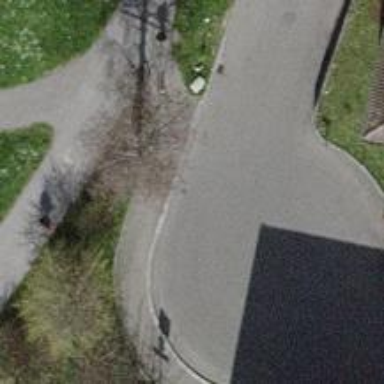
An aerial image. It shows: Bollard.